Milling tool wear sample.
Tool blade image: 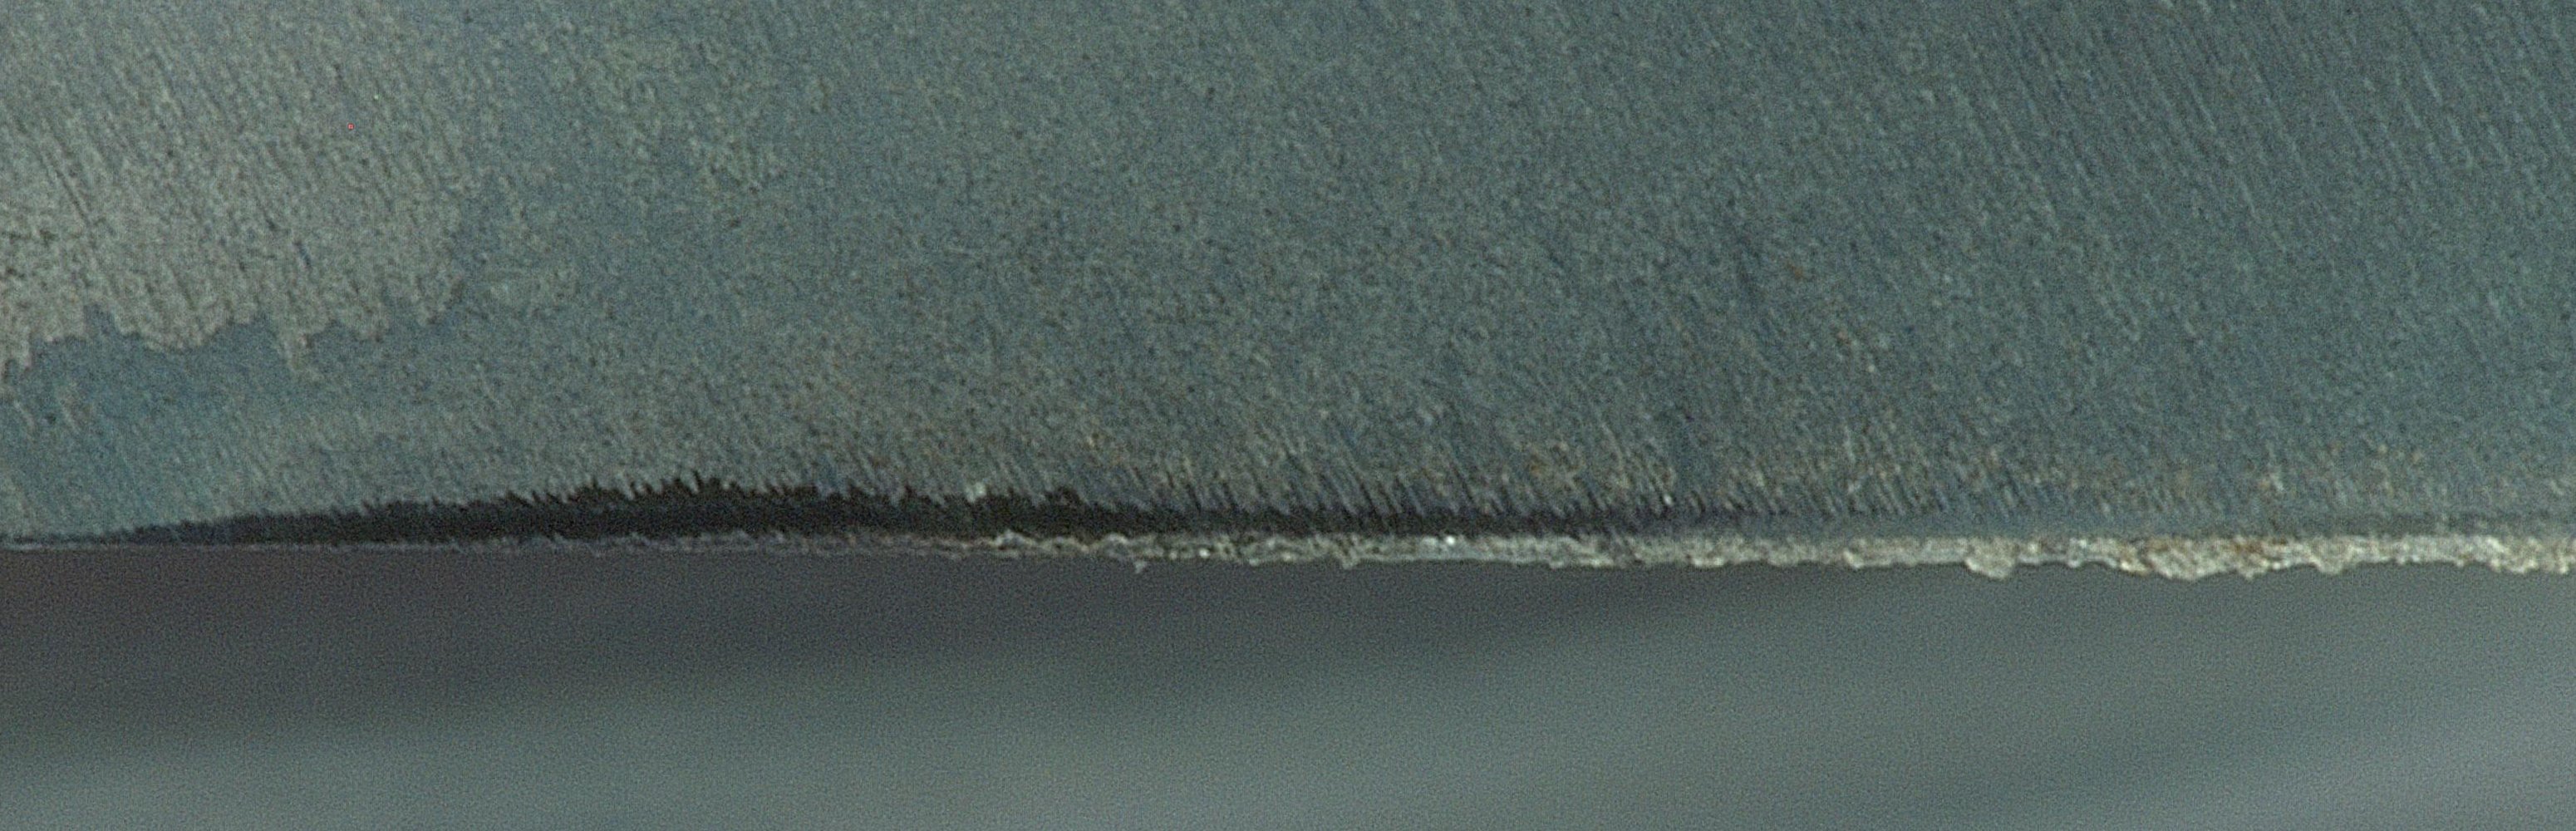
Chip image: 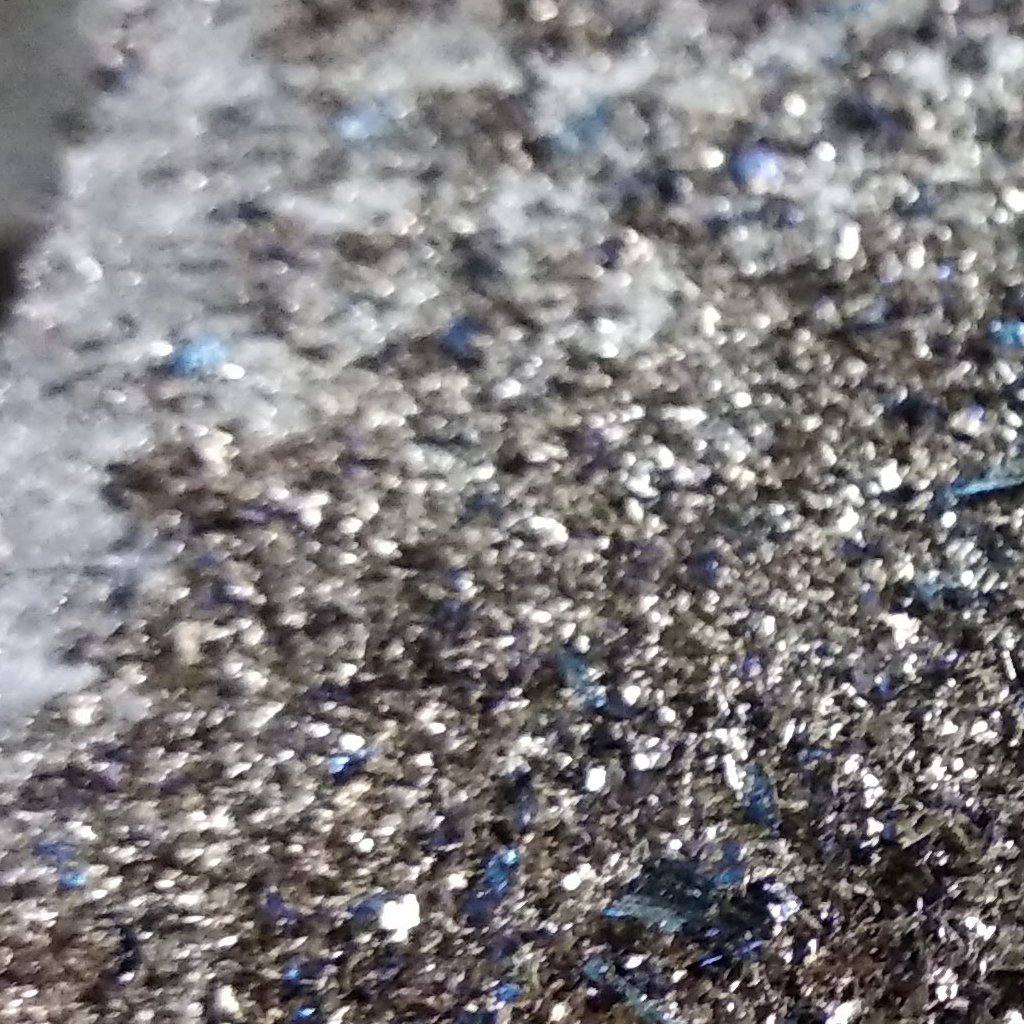
Workpiece image: 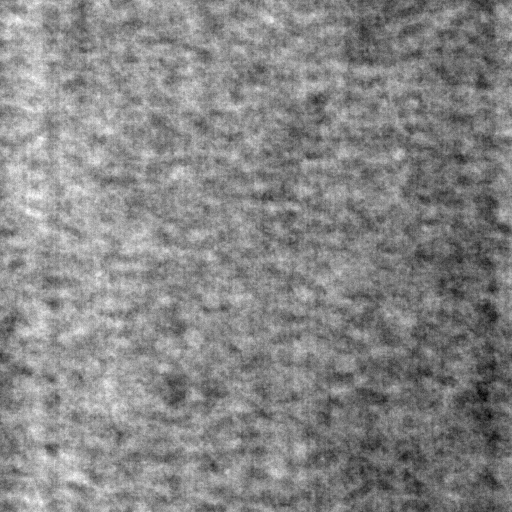
Tool wear state: used
Gaps: 0
Flank wear: 94.61
Overhang: 30.13
Force-signal Mel-spectrograms (X, Y, Z axes): 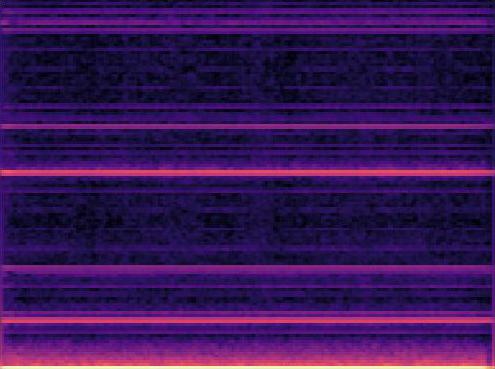 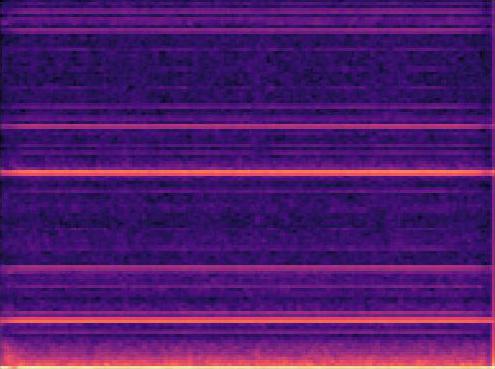 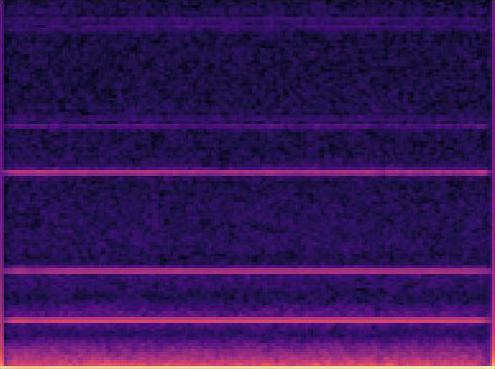
Force-signal scalograms (X, Y, Z axes): 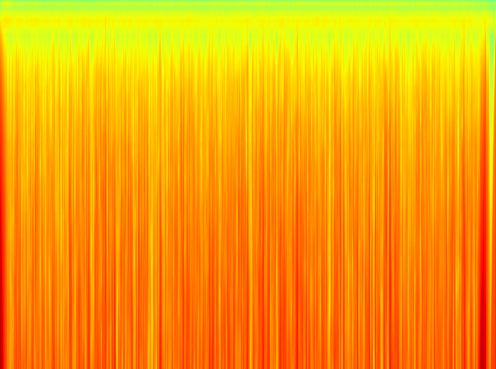 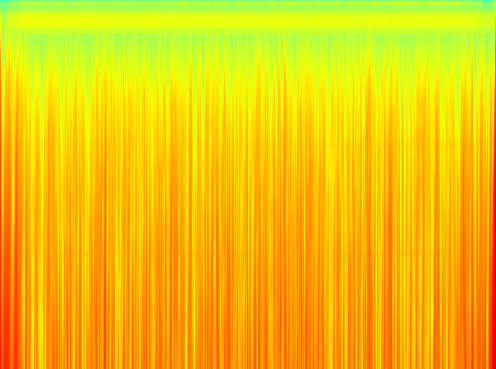 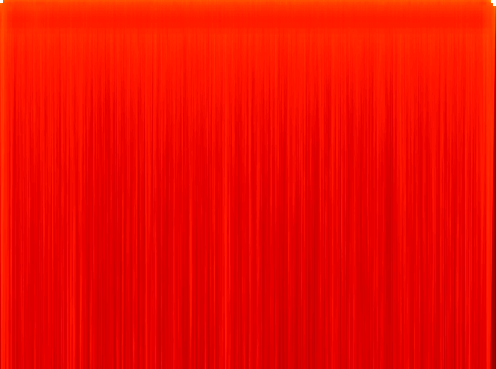
Force phase: steady_state_stabilization_wear